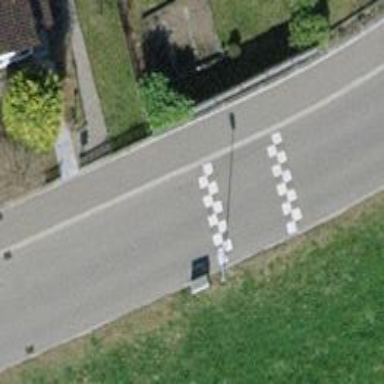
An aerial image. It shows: Table-style traffic calming feature.